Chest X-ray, AP view. Patient: 14 years old, sex M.
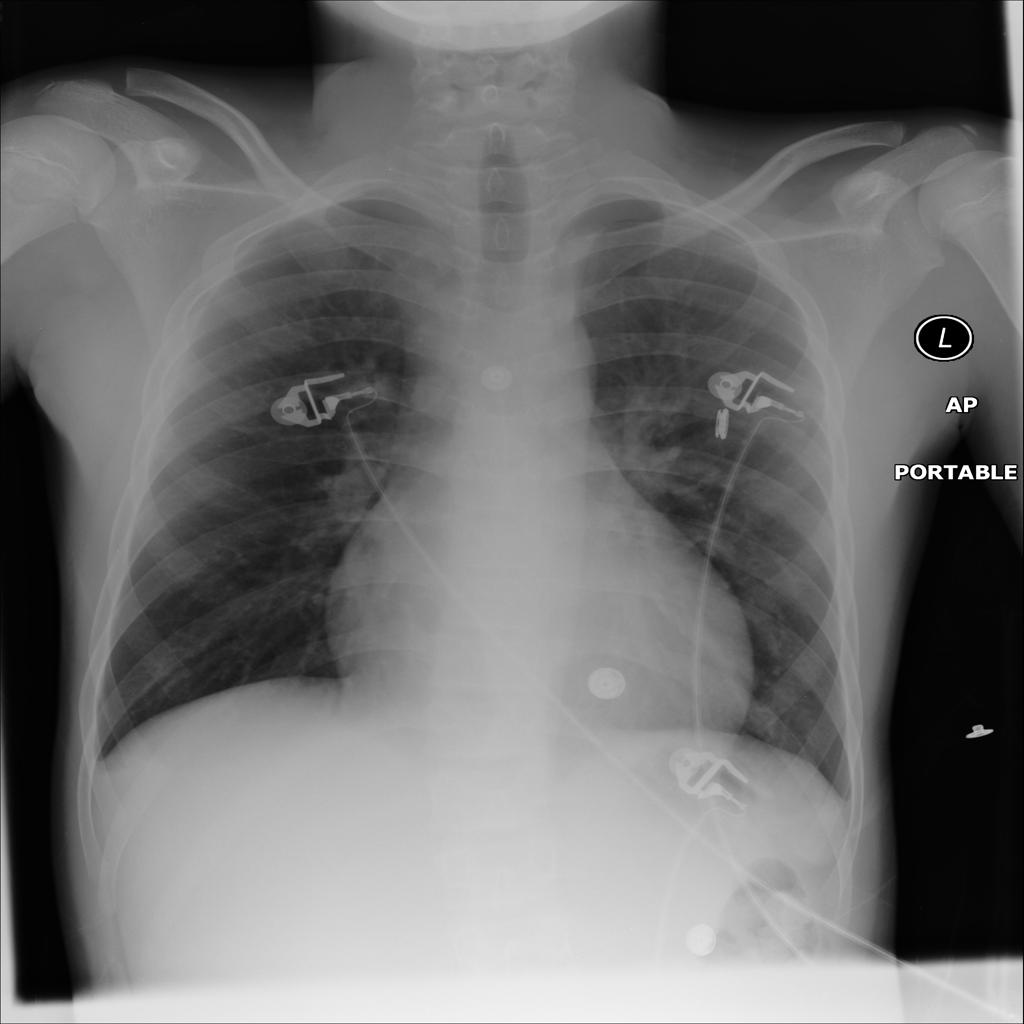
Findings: No Finding